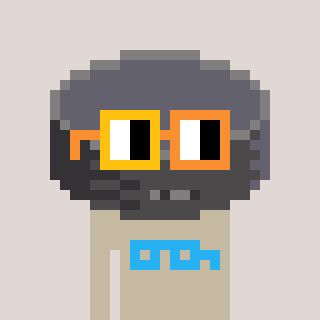
a pixel art character with square yellow and orange glasses, a hockey puck-shaped head and a bege-colored body on a warm background